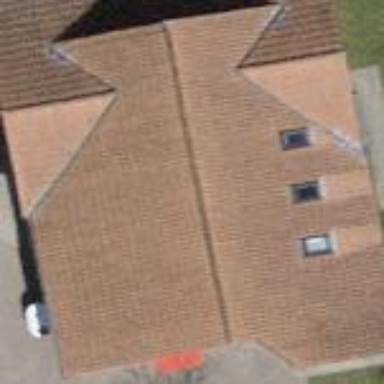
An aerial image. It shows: Kindergarten building with tiled roof.